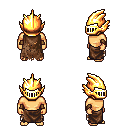
a pixel art fantasy rpg character, male body template, human, tanned skin, brown tattered cape, robe skirt, gray short mohawk hairstyle, gold helm, leather bracers, four views (front, back, left, right), 2x2 character sprite sheet, small pixel art, hard edges, no anti-aliasing